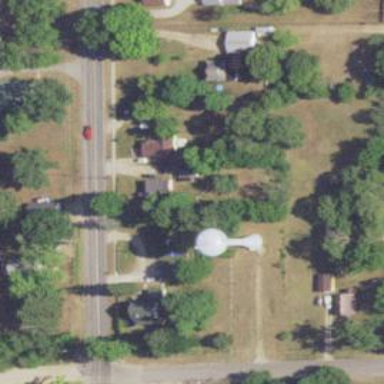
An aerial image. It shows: Water tower that is man-made.